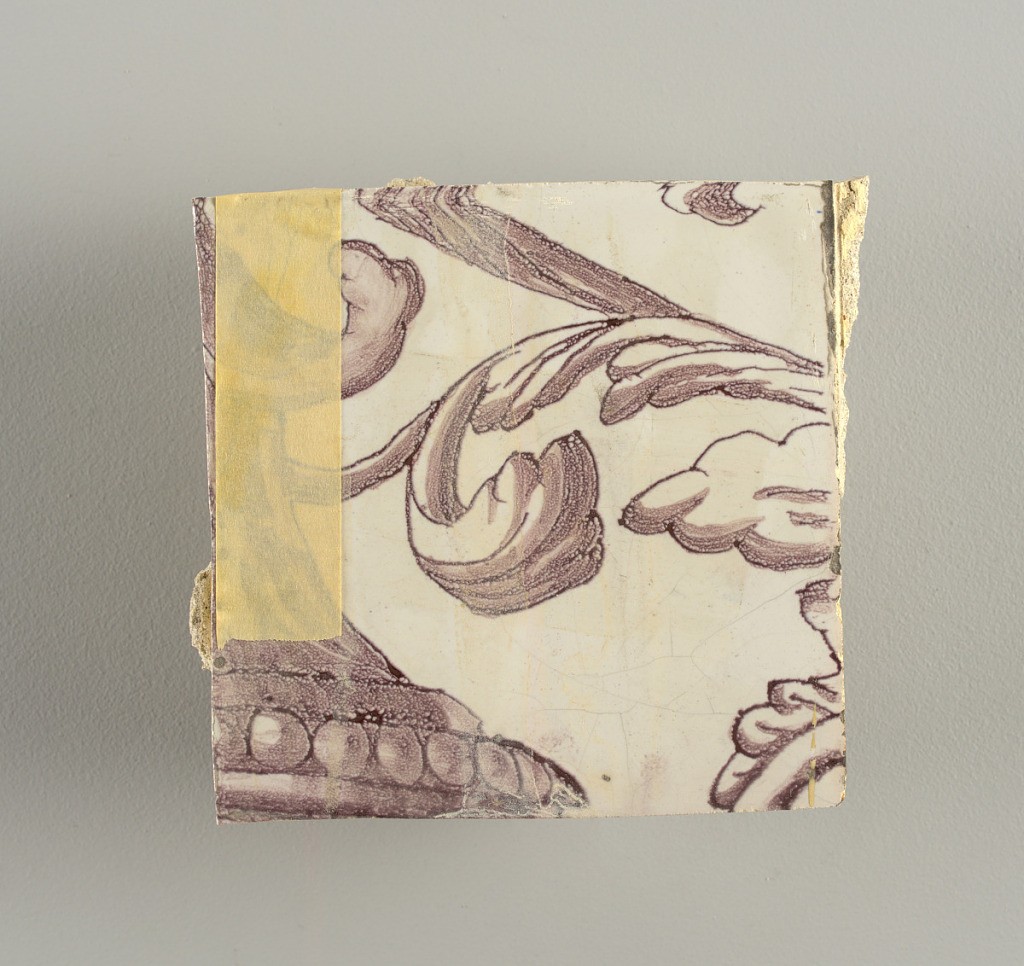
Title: Tile wall facing
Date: ca. 1725
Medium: Tin-glazed earthenware, underglaze
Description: Horizontal rectangle.  Thirty tiles wide and twenty-three tiles high with opening for fireplace eleven tiles wide and ten high.  Foliage arabesques disposed about three vertical axes from which are emphazised by urns at center and right, and at left by the figure of a standing woman carrying an infant on her arm and accompanied by two children.